Question: I am trying to learn some responsive webdesign techniques and trying to code my website in a responsive way. I don't want to use any frameworks yet. My problem is that div width in ems is different on mobile than on desktops. When viewing on a desktop, my 'h1' fits into a div and on mobile it does not. Shouldn't this be the same in both case? All sizes are in em.
Here is my HTML code:
'''
<!DOCTYPE html>
<!--[if IE 8]> <html class="no-js lt-ie9" lang="en" > <![endif]-->
<!--[if gt IE 8]><!--> <html class="no-js" lang="en" > <!--<![endif]-->
<head>
<meta charset="utf-8">
<meta name="viewport" content="width=device-width">
<title>Siec z pasja</title>
<link rel="stylesheet" href="css/style.css">
<!-- Google webfonts -->
<!-- font-family: 'Expletus Sans', cursive; -->
<link href='http://fonts.googleapis.com/css?family=Expletus+Sans' rel='stylesheet' type='text/css'>
</head>
<body>
<div class="transparent-bg">
<h1><span class="hello">Hello</span>
</br><span class="is">my name is</span>
</br><span class="adam">Adam</span></h1>
</div>
</body>
</html>
'''
CSS:
'''
body {
background:url('../img/background.jpg') no-repeat center center fixed;
-webkit-background-size: cover;
-moz-background-size: cover;
-o-background-size: cover;
background-size: cover;
filter: progid:DXImageTransform.Microsoft.AlphaImageLoader(src='.myBackground.jpg', sizingMethod='scale');
-ms-filter: "progid:DXImageTransform.Microsoft.AlphaImageLoader(src='myBackground.jpg', sizingMethod='scale')";
}
.transparent-bg {
background-color:rgba(185,178,160,0.6);
padding:2em;
padding-top:5em;
max-width:30em;
position:relative;
left:4em;
top:5em;
}
h1 {
font-family: 'Expletus Sans', cursive;
color:black;
line-height:1em;
}
span.hello {
font-size:4em;
}
span.is {
letter-spacing:0.4em;
position:relative;
left:0.3em;
}
span.adam {
font-size:3em;
letter-spacing:0.15em;
position:relative;
top:0.3em;
}
'''
Here is a live version: <URL>. I appreciate all your help.

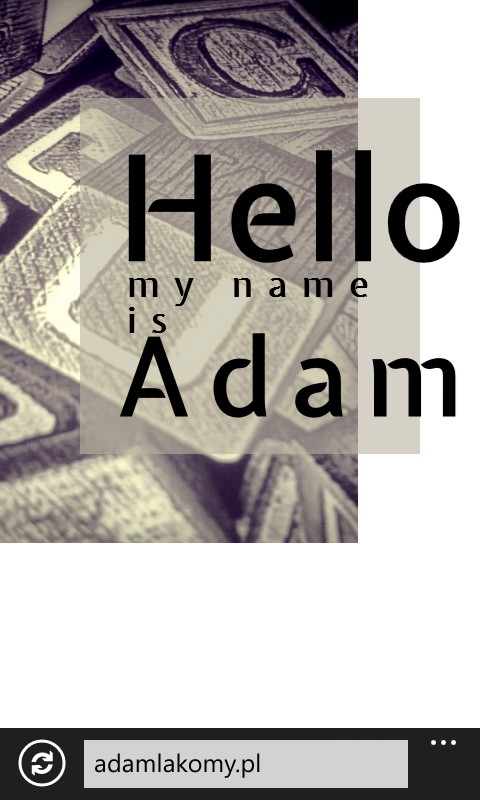
Answer: The problem is that the text sizes are not re-sizing based on the window. <URL> to help you understand responsive re-sizing.
To fix this you have a few options.
The first is to use '@media' queries - you can even still use 'em's! : when using 'em's you should have a base 'em' that all others (including width, height, and other font sizes) are based off of. You can then affect everything by changing that one font size. For example
'''
media all and (max-width: 25em) {
html {
font-size:50%;
}
}
'''
This would make all the text you have half it's original size when the screen is smaller than '25em' width
A second option would be to use javascript (this uses jQuery as well) to do it. I quickly pulled this example from <URL>, you can probably find or come up with a more eloquent solution if you want to use this method. Here is that example
'''
$(function() {
$(window).bind('resize', function()
{
resizeMe();
}).trigger('resize');
});
function resizeMe() {
//Standard height, for which the body font size is correct
var preferredHeight = 768;
var displayHeight = $(window).height();
var percentage = displayHeight / preferredHeight;
var newFontSize = Math.floor(/*default font size*/ * percentage) - 1;
$("body").css("font-size", newFontSize);
}
'''
Or you could use a plugin which I don't recommend for paragraphs of text, but for your small amount they would work fine. Two of the most common ones are <URL>